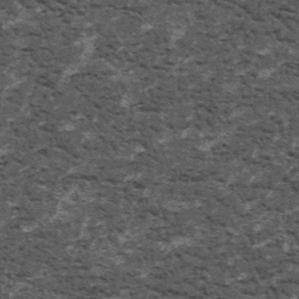
Label: frost